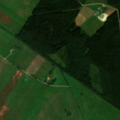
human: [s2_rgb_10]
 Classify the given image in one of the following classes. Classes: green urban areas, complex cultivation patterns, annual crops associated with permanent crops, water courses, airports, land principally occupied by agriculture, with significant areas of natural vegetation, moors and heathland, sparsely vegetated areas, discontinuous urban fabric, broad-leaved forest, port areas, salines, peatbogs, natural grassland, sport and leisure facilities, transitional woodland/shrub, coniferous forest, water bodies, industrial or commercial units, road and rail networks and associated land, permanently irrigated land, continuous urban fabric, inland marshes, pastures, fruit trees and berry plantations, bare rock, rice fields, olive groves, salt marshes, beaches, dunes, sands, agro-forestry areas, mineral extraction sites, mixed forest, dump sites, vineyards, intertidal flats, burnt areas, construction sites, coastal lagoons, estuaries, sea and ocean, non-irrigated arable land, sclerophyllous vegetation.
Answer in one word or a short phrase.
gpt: non-irrigated arable land, pastures, complex cultivation patterns, land principally occupied by agriculture, with significant areas of natural vegetation, coniferous forest, transitional woodland/shrub